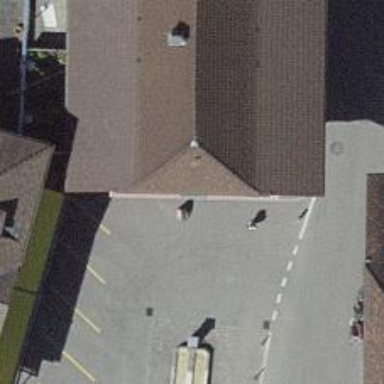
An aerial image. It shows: Convenience shop.